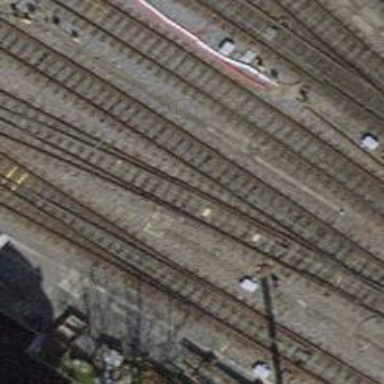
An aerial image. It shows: Railway switch.